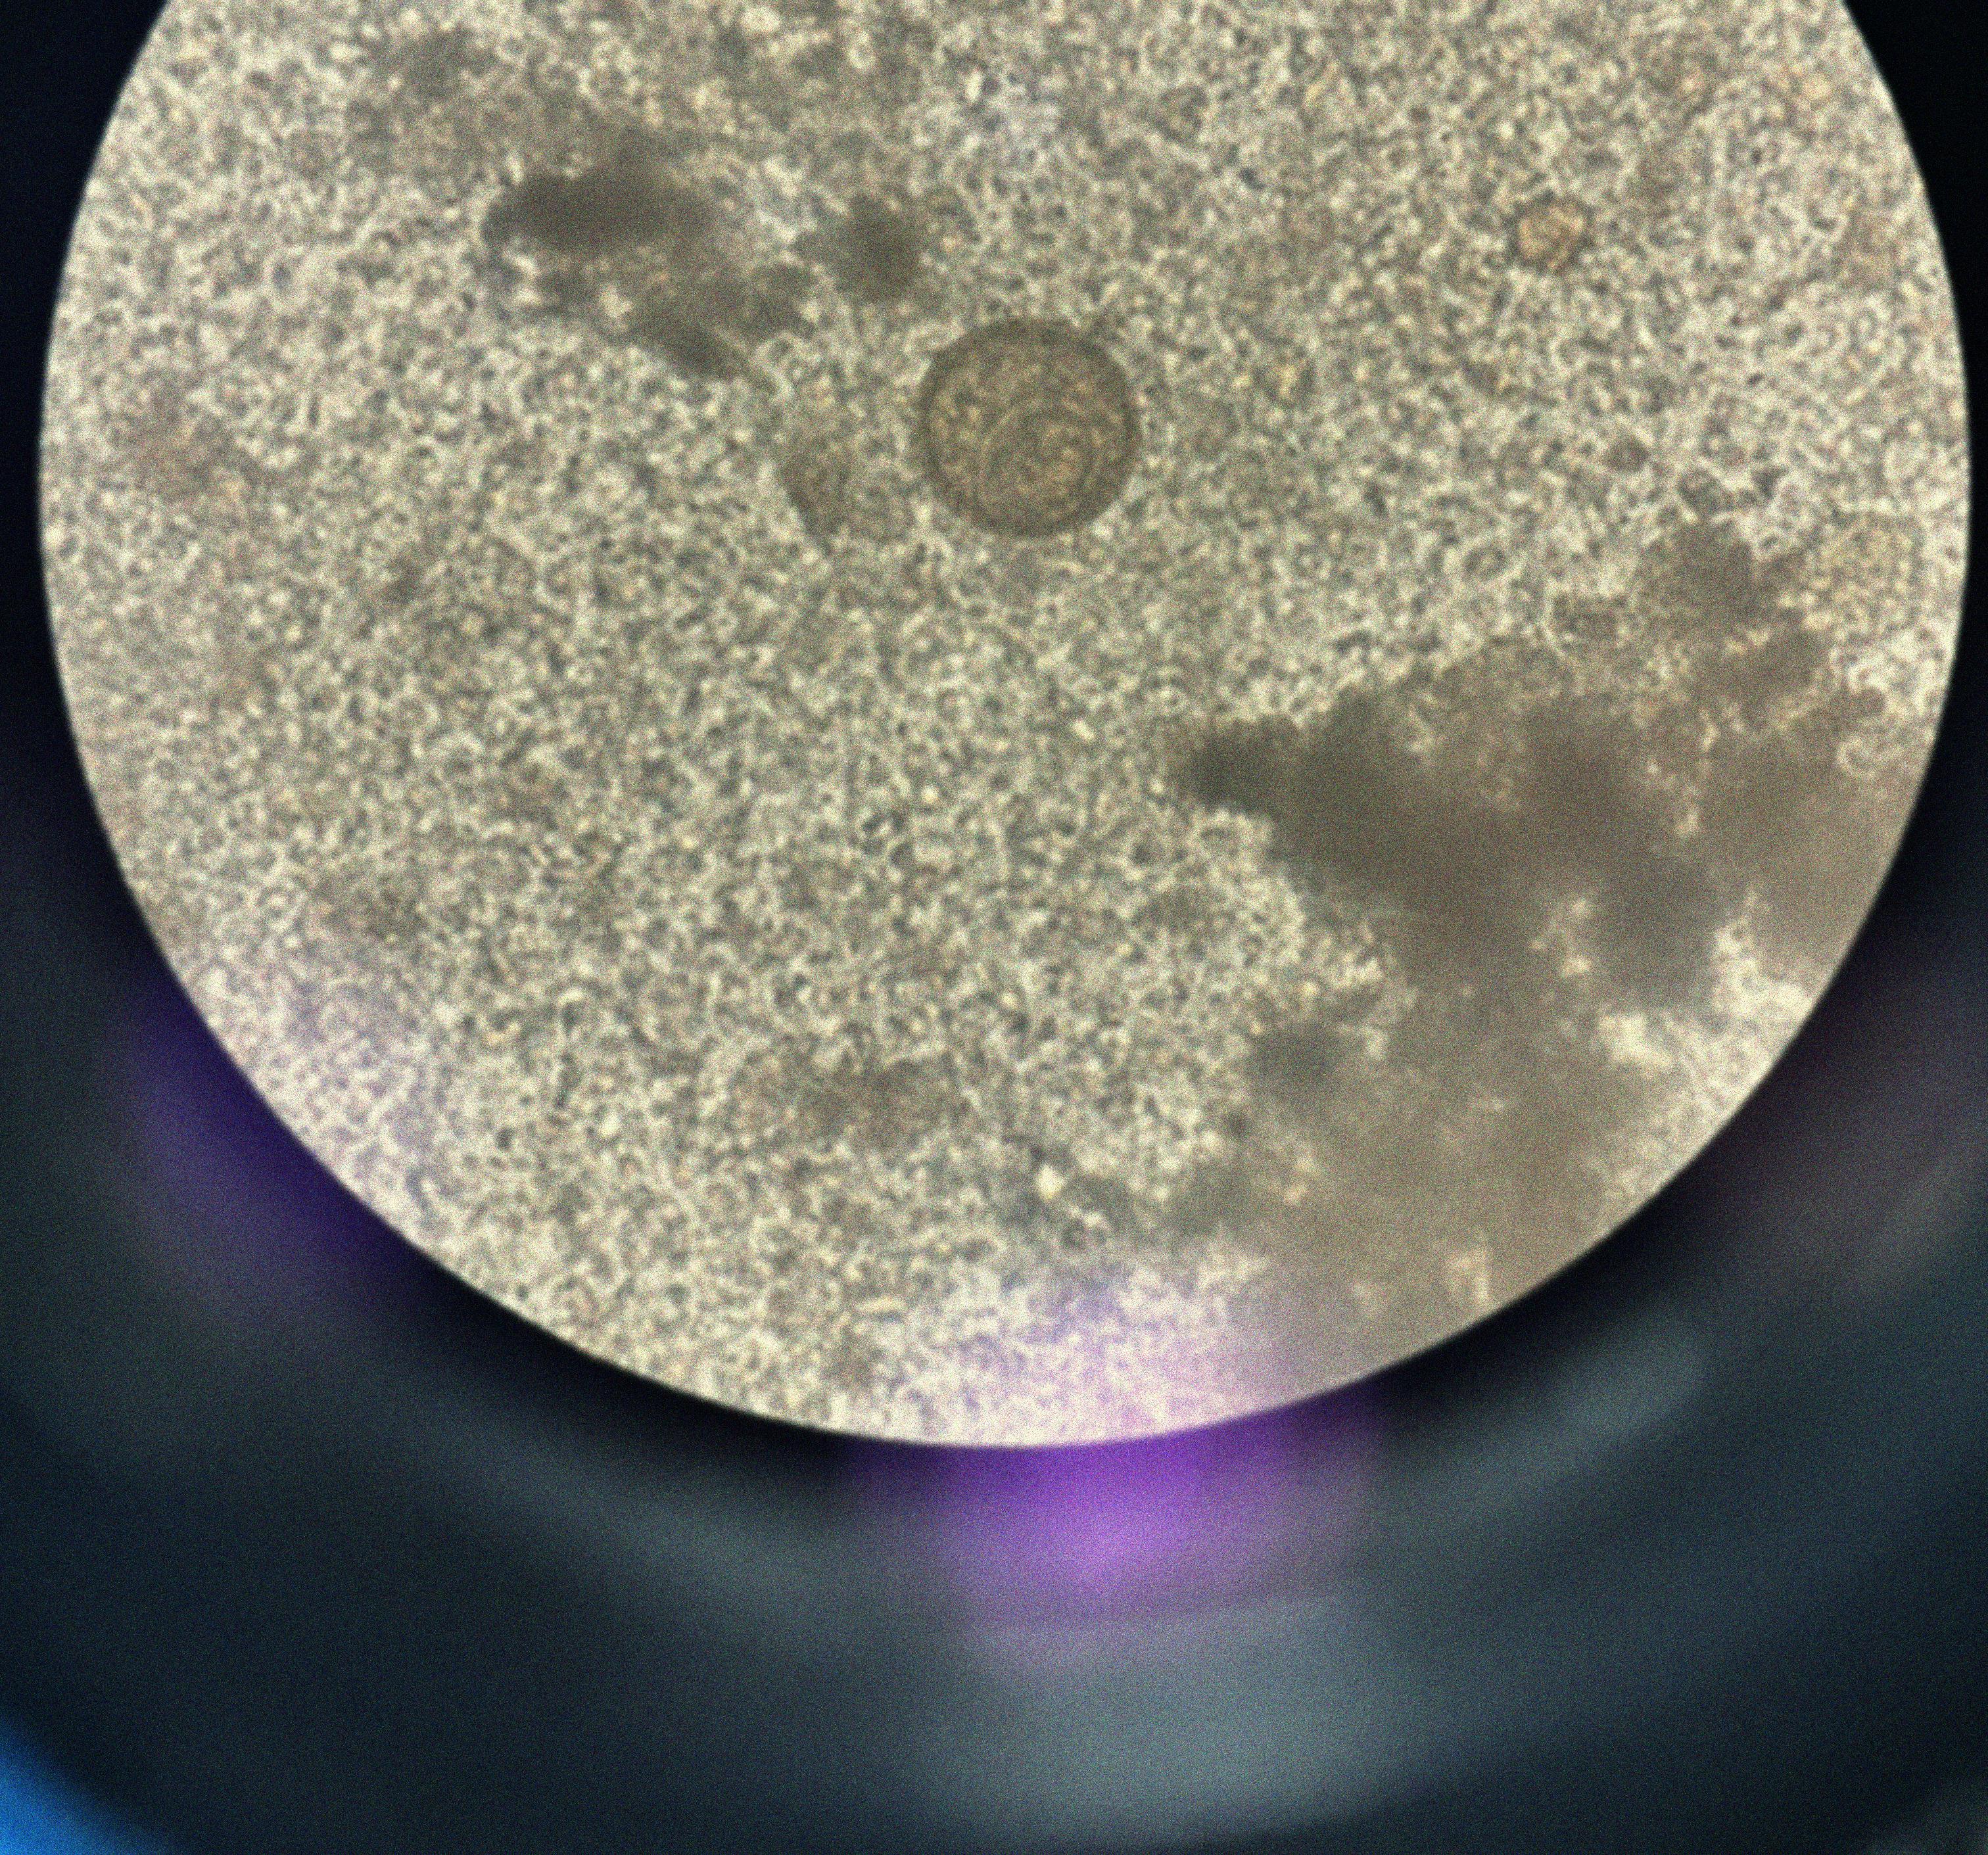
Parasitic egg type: Hymenolepis diminuta